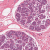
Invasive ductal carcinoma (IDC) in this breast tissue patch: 0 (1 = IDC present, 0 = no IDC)